Field crop: maize
Growth stage: 1
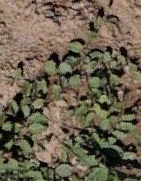
Species: convolvulus